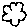
Label: cloud